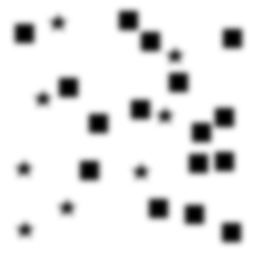
Squares: 16
Triangles: 0
Stars: 8
Total shapes: 24